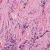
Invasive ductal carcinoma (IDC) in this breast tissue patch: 1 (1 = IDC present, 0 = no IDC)